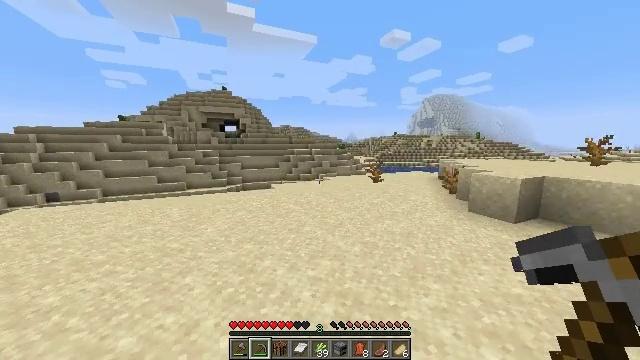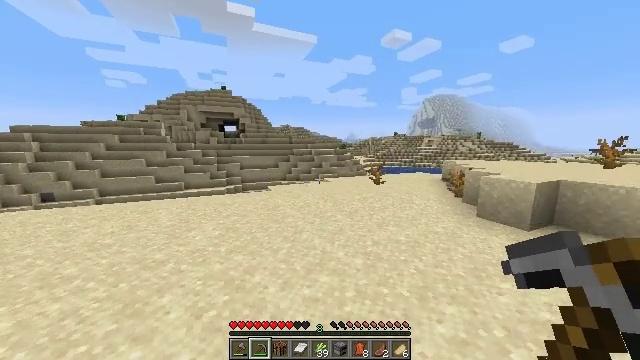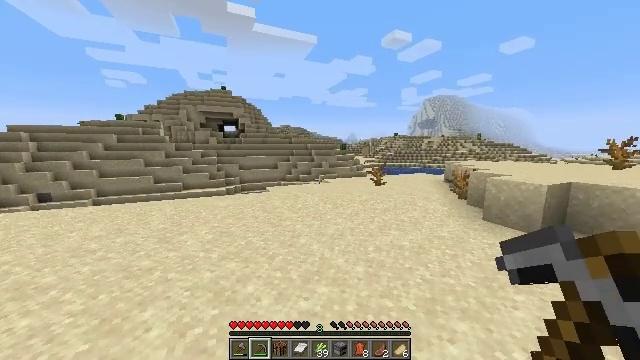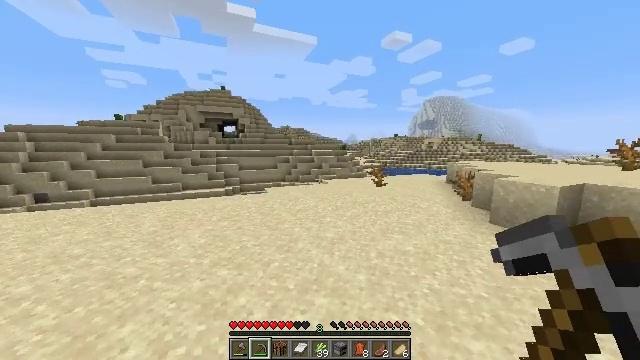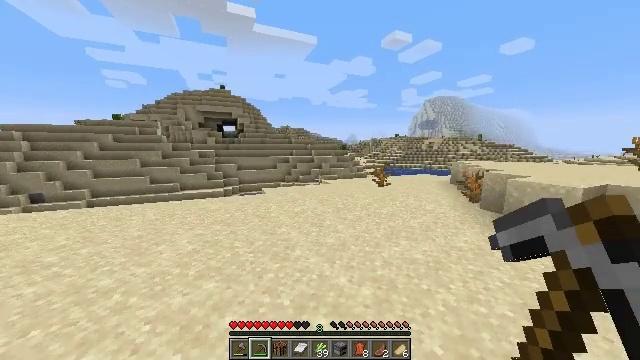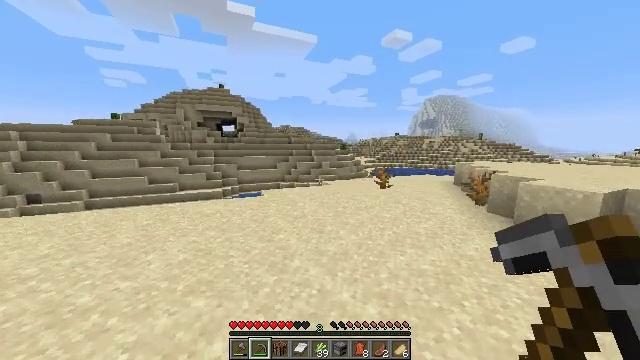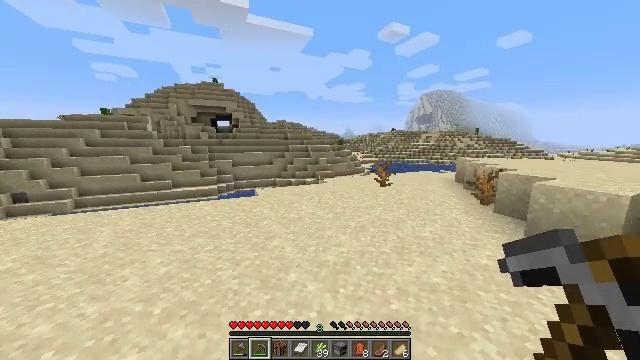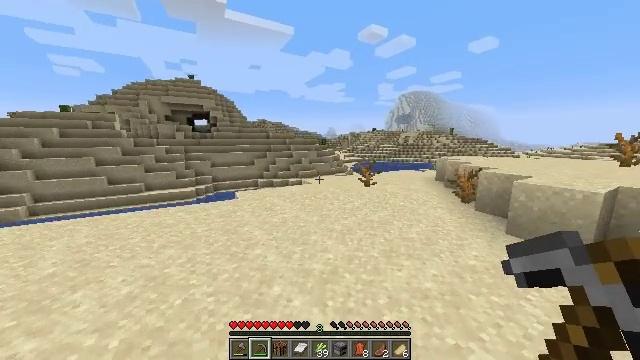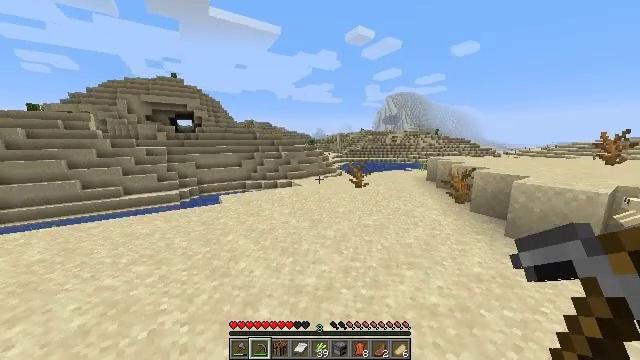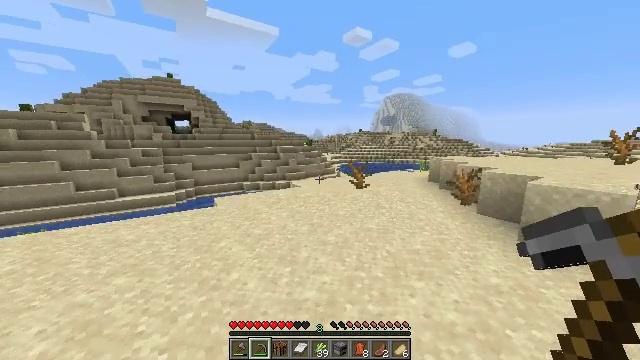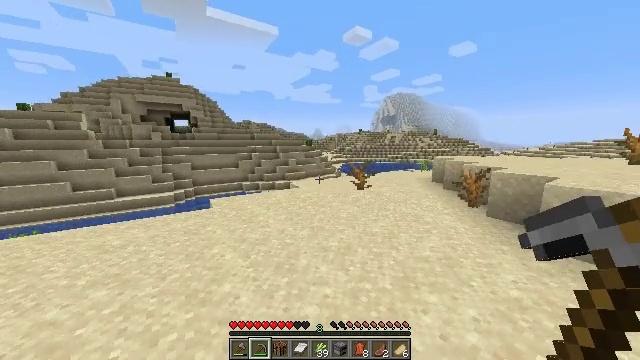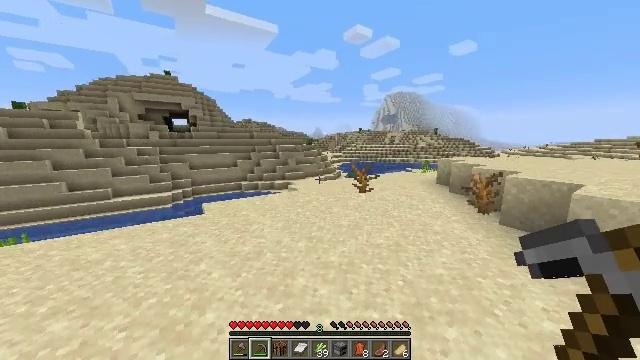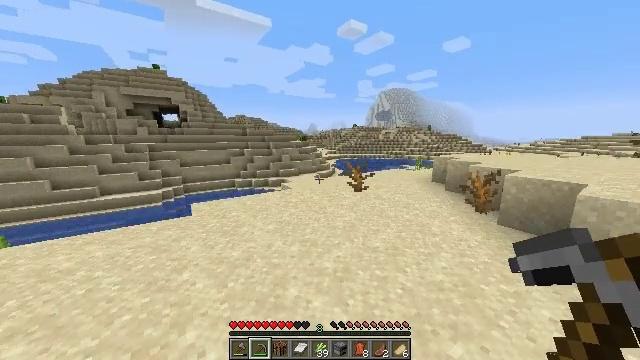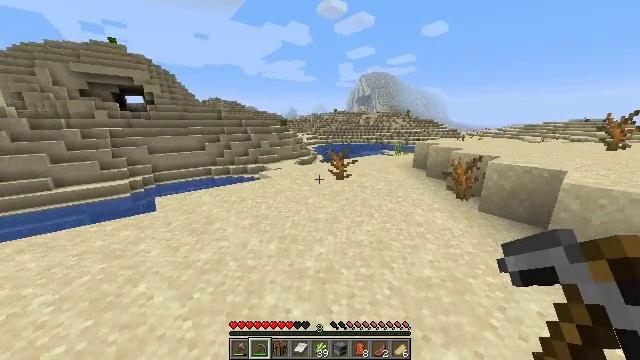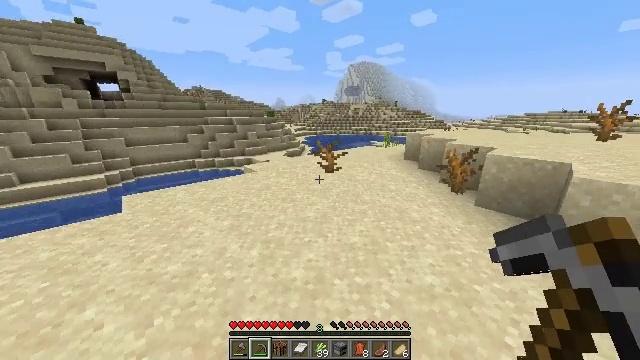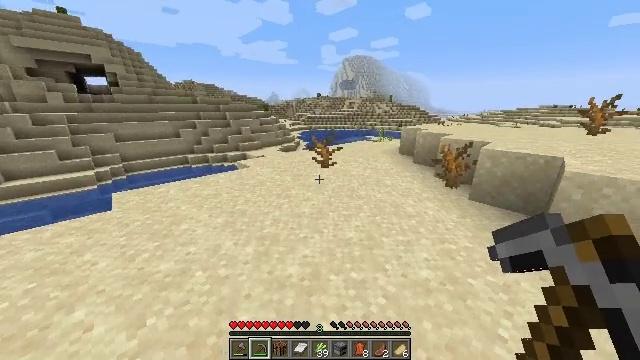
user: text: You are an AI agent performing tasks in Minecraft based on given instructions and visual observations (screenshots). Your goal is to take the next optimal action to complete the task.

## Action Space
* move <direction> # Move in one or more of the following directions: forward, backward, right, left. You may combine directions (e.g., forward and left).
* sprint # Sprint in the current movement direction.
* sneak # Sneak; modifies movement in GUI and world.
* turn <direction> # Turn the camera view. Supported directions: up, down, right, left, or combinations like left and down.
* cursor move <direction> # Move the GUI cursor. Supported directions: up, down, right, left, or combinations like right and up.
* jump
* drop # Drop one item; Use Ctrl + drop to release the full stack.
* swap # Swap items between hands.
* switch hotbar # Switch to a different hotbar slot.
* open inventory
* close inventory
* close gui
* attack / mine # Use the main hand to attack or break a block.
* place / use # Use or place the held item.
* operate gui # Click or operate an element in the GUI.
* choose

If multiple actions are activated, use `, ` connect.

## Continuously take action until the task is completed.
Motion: motion action
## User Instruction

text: Collect the dead bush from dry areas.
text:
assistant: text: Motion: move forward, sprint
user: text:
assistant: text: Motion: move forward, sprint
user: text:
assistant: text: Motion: move forward, sprint
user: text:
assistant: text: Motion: move forward, sprint
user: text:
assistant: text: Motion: move forward, sprint
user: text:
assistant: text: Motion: move forward, sprint, turn down
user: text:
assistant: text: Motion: move forward, sprint, turn right
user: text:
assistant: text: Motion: move forward, sprint, turn right
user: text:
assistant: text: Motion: move forward
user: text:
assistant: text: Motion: move forward
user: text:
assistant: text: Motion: move forward
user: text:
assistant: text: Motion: move forward, turn right
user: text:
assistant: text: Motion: move forward, turn right and down
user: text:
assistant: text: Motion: move forward, turn right and down
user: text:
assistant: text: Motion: move forward, turn right and down
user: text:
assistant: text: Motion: move forward, turn right
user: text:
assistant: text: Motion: move forward, turn right
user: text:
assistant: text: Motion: move forward, turn right
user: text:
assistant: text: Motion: move forward, sprint
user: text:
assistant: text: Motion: move forward, sprint
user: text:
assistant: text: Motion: move forward, sprint
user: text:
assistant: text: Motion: move forward, sprint, attack / mine
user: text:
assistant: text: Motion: move forward, sprint, attack / mine
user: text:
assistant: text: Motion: move forward, sprint, turn left and down, attack / mine
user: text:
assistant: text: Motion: move forward, sprint, turn left
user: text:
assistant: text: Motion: move forward, sprint
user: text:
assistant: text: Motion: sprint